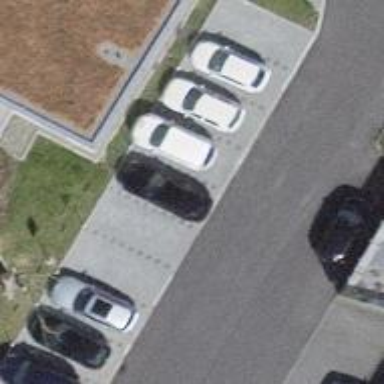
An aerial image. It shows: Parking available on the street side.